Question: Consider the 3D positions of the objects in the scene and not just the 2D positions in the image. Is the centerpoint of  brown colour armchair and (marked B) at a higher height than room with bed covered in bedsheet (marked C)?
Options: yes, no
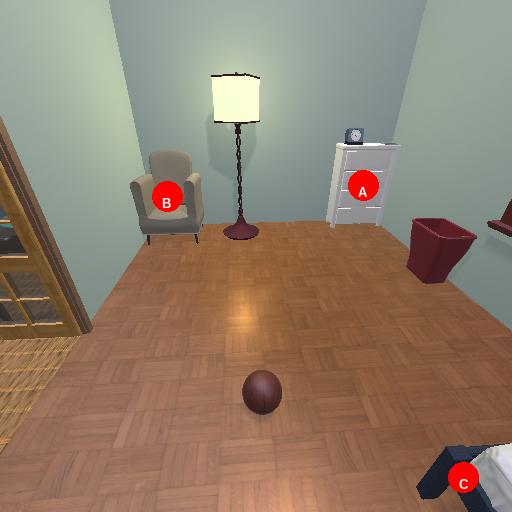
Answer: yes